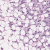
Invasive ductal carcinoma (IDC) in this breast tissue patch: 1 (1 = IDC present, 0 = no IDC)